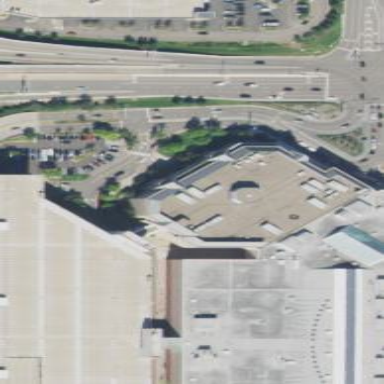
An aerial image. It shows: Department store building.